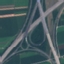
Land use / land cover: Highway